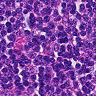
Metastatic tissue present: no